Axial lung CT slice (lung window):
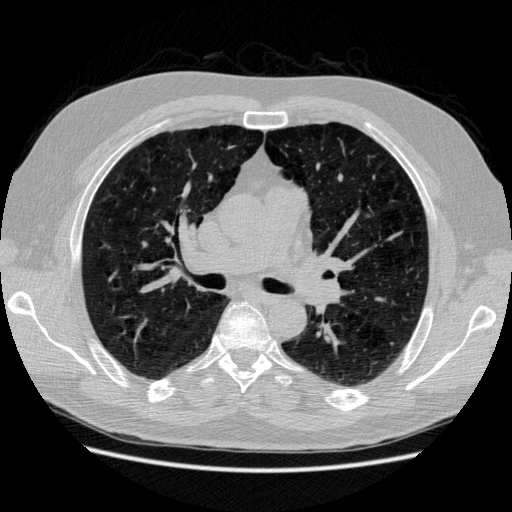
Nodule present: no